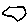
Label: hexagon